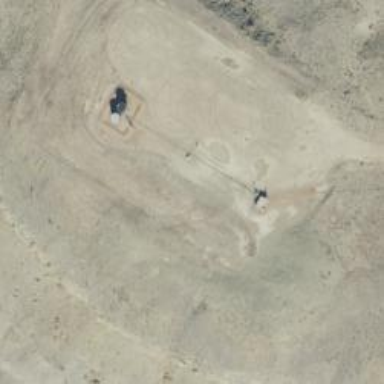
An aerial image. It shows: Petroleum well that is man-made.